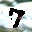
Label: 7